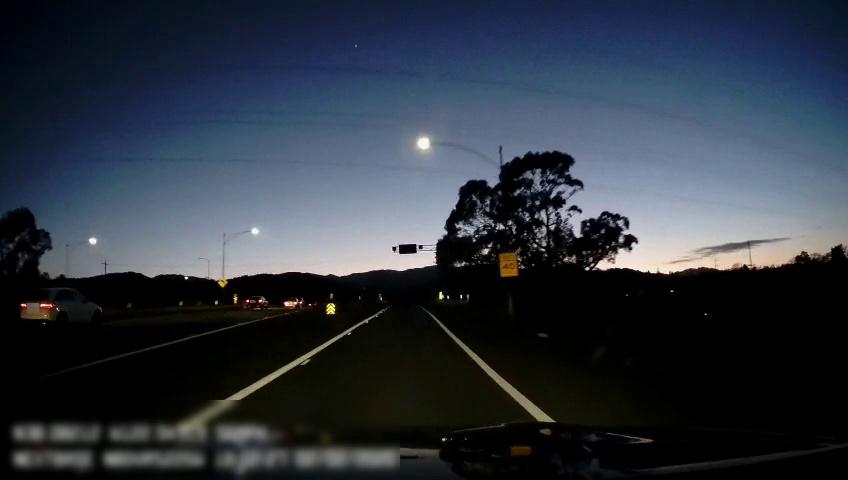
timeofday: Dusk/Dawn/Twilight
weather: Other
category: Drivable Space
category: Vehicles | Car
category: Vehicles | Car
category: Vehicles | SUV
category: Lanes | Alternate Lane
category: Lanes | Alternate Lane
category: Lanes | Alternate Lane
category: Traffic | Signs
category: Traffic | Signs
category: Traffic | Signs